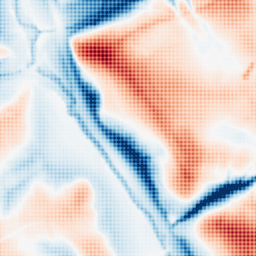
Category: multiscale
Decomposition family: dog
Decomposition parameters: sigma_low: 1
sigma_high: 20
Upsampling method: sinc_hamming
Upsampling parameters: scale: 8
kernel_size: 8
Upsampling scale: 8